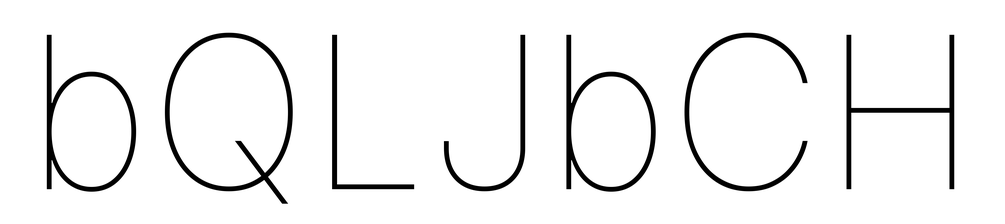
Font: Inter_Thin